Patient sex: F
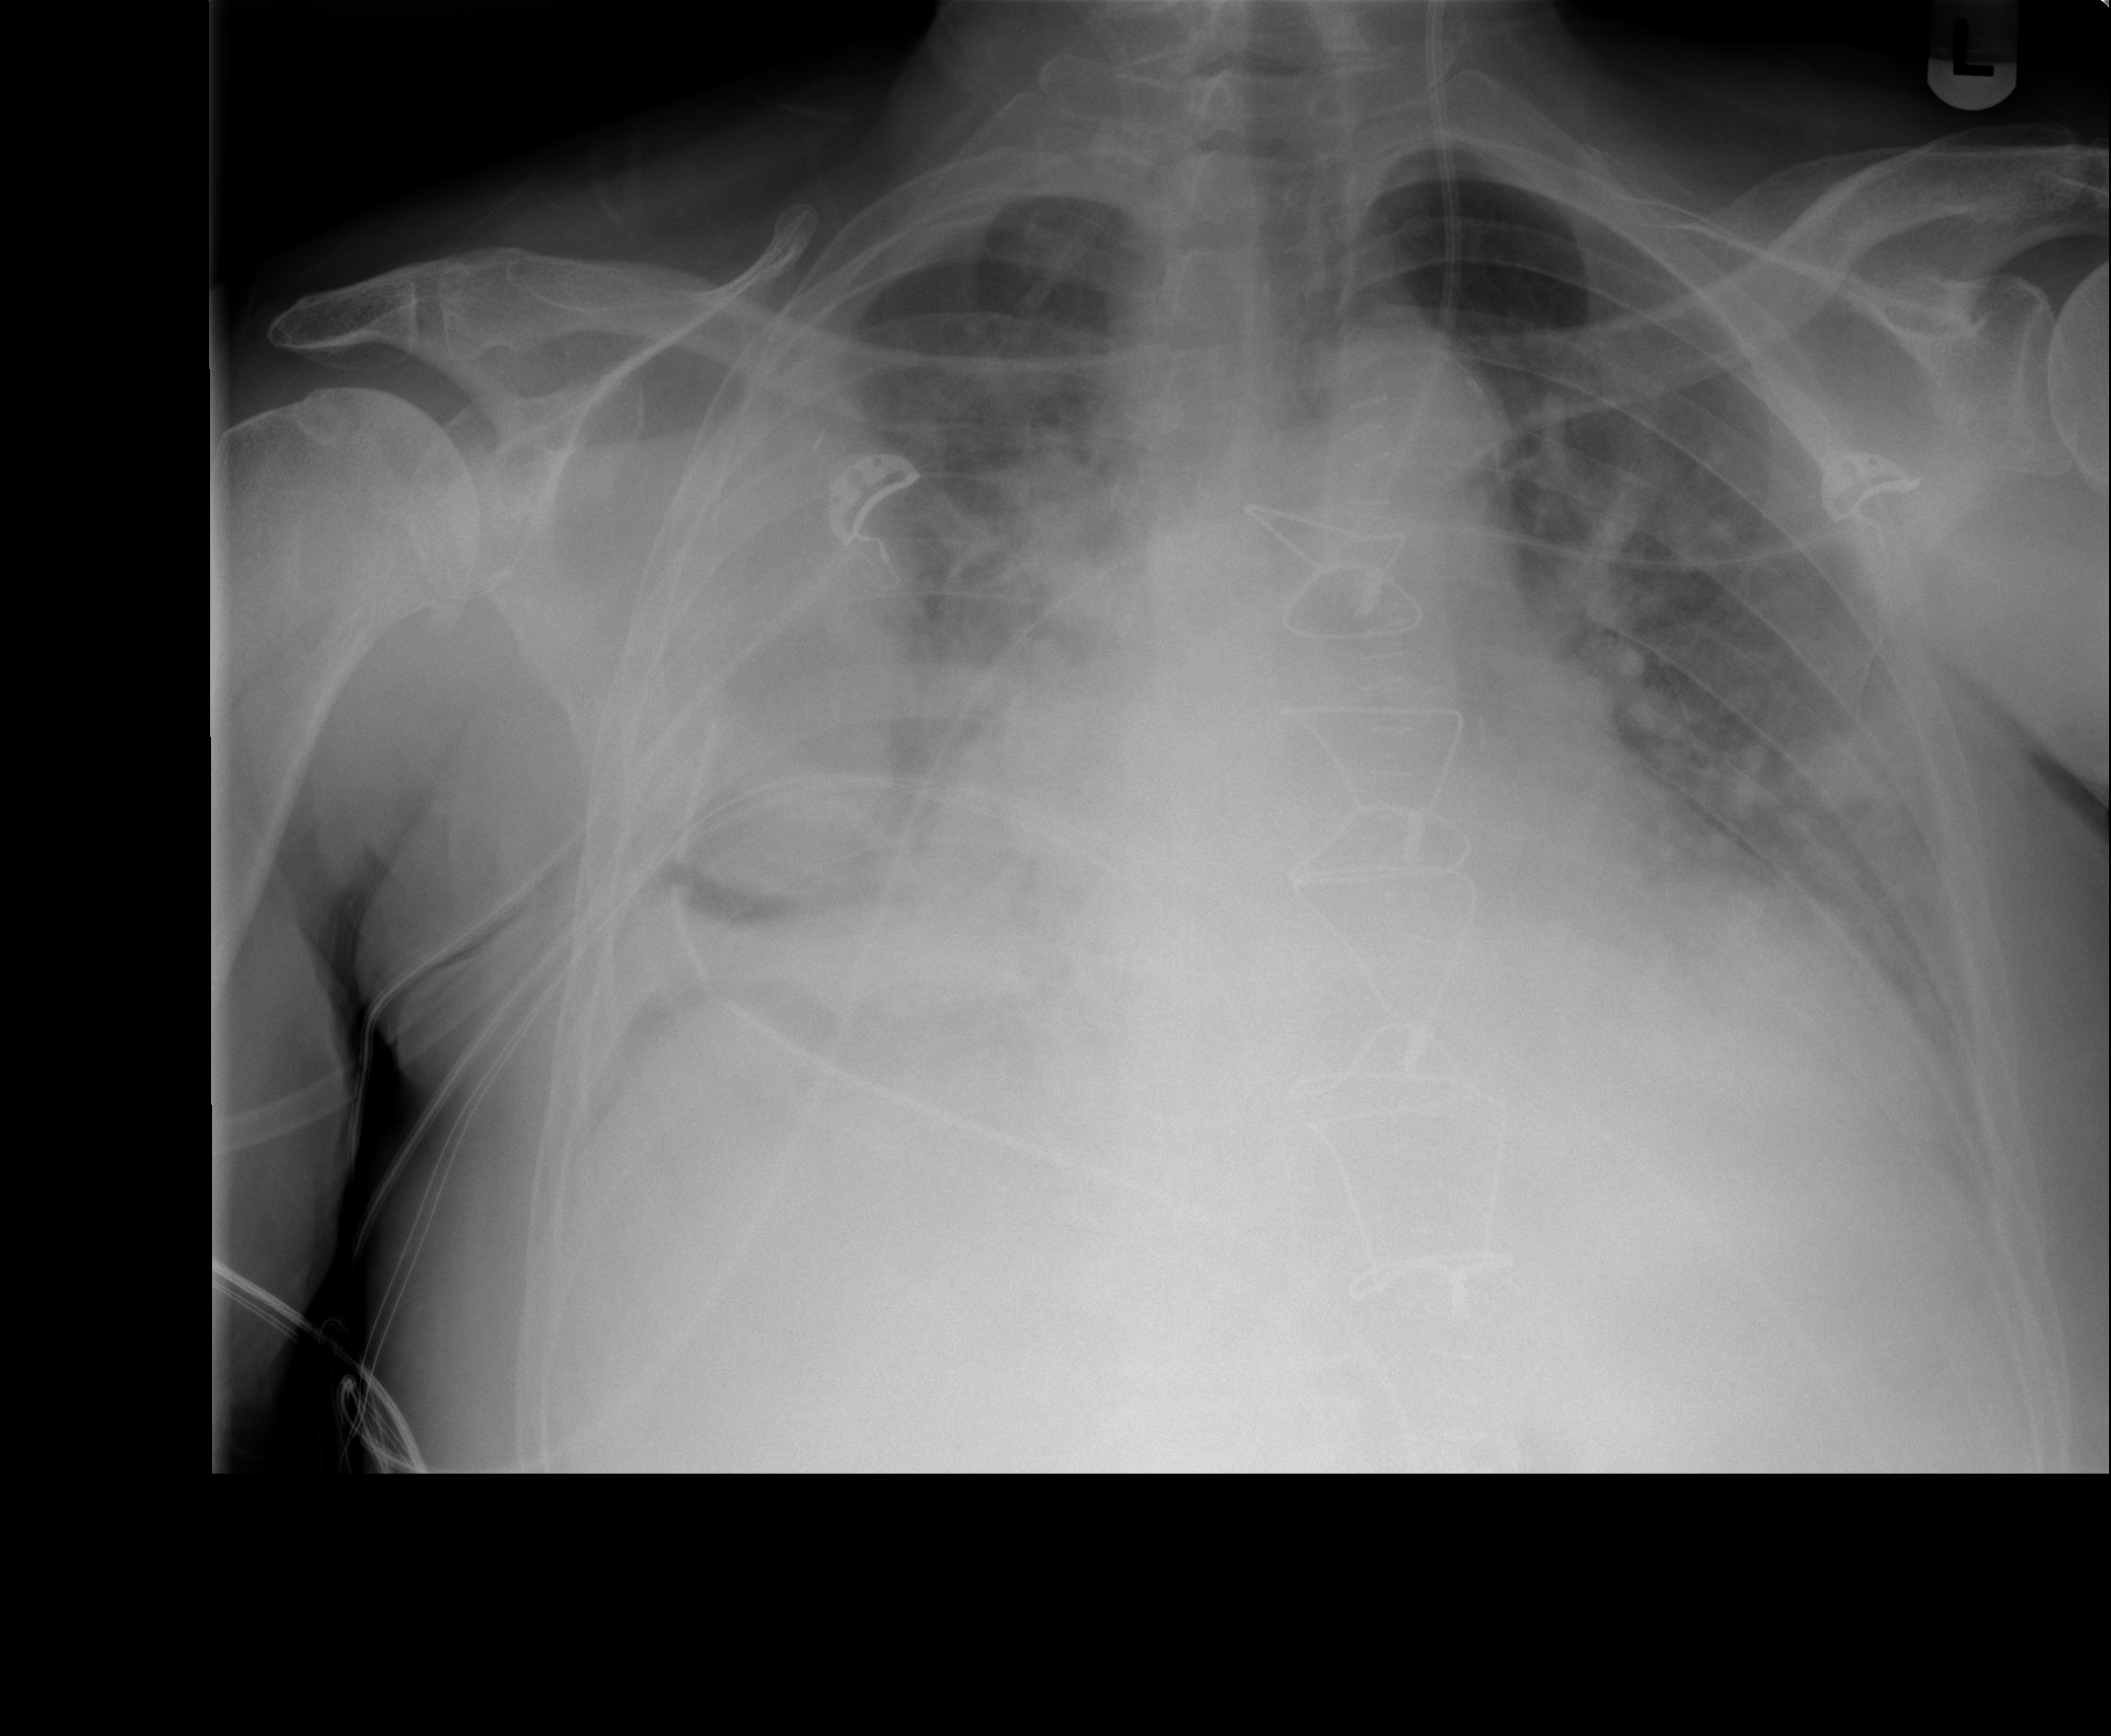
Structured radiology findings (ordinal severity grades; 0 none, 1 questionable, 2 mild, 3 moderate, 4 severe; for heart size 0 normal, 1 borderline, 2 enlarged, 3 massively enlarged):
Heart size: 2
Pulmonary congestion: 2
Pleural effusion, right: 3
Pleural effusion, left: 1
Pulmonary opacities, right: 3
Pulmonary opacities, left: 2
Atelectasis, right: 2
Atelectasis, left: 2